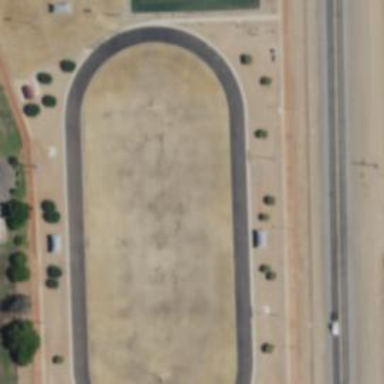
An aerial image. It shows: American football pitch for leisure and sport activities.